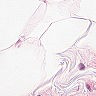
Metastatic tissue present: no